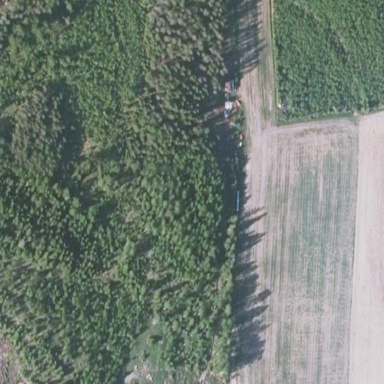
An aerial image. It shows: Forest area.